Interaction volume radius: 5 \u00c5
Interaction volume height: 10 \u00c5
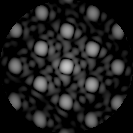
Disorder parameter: 0.07867